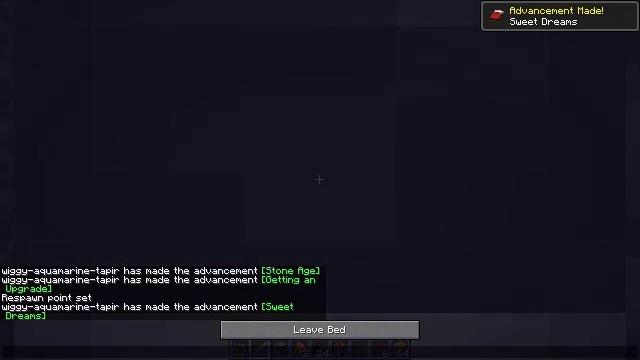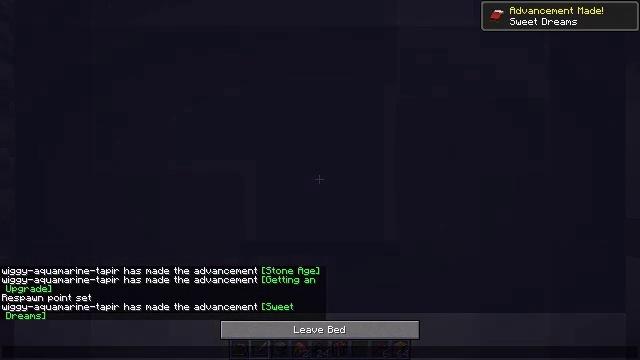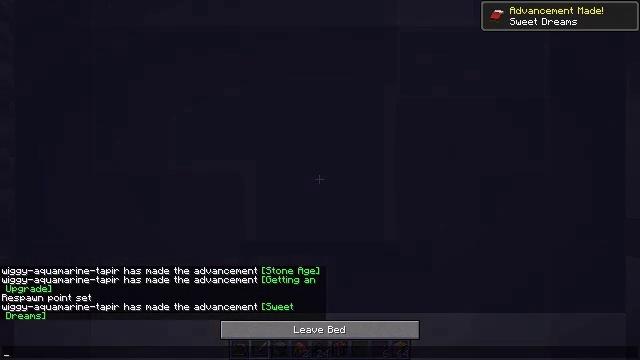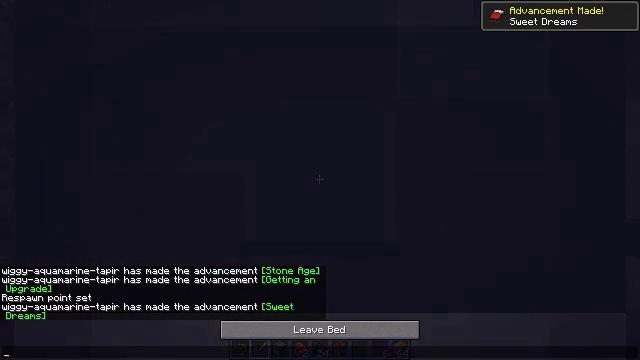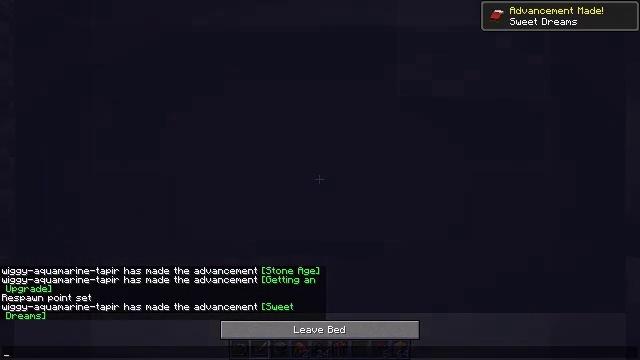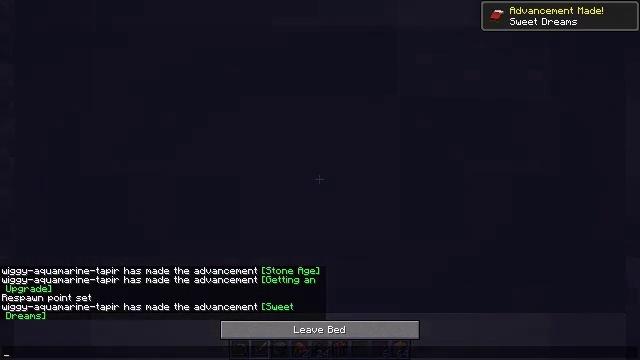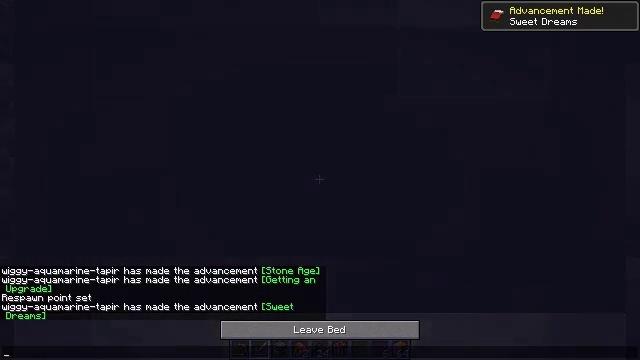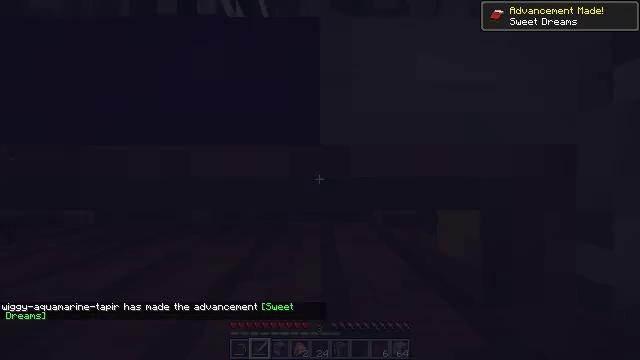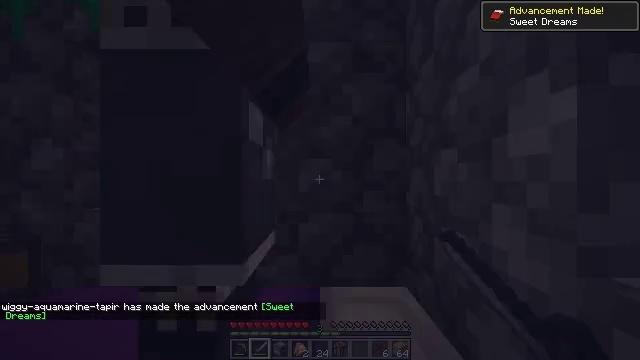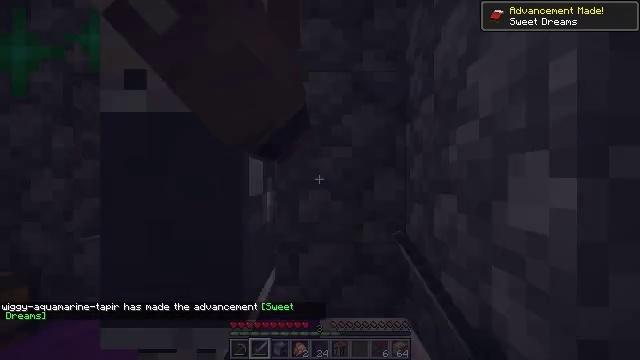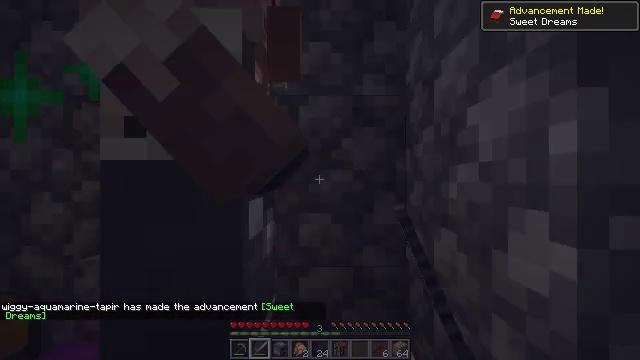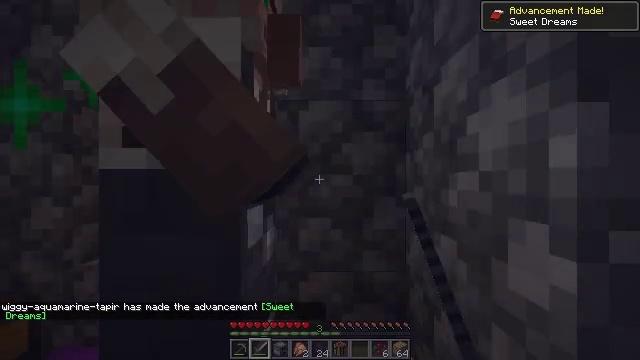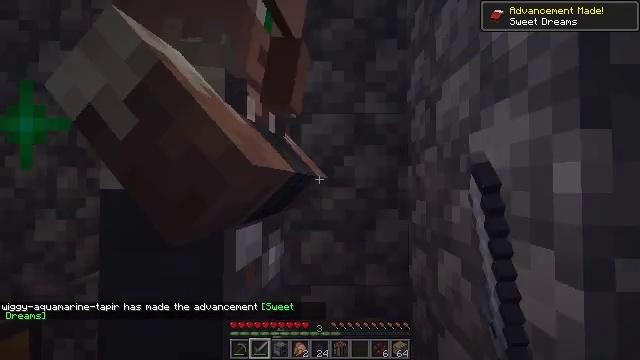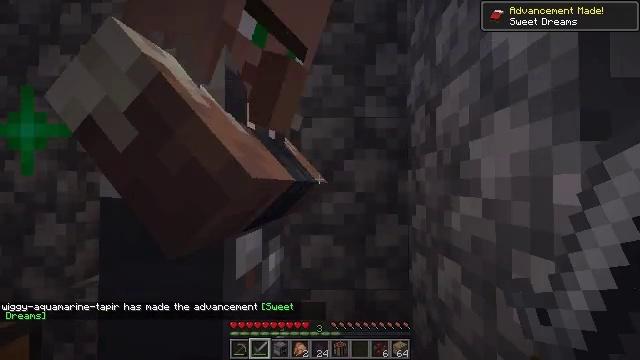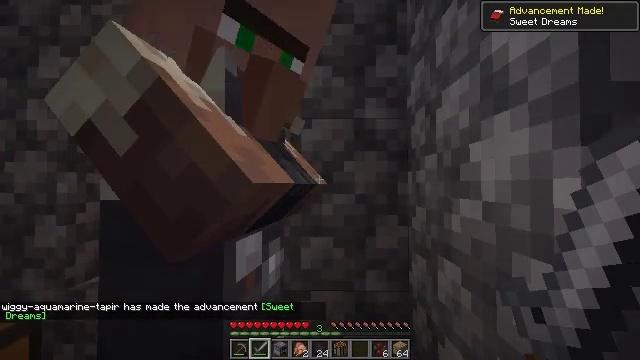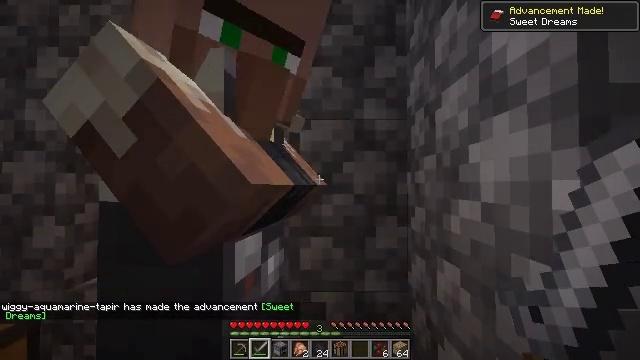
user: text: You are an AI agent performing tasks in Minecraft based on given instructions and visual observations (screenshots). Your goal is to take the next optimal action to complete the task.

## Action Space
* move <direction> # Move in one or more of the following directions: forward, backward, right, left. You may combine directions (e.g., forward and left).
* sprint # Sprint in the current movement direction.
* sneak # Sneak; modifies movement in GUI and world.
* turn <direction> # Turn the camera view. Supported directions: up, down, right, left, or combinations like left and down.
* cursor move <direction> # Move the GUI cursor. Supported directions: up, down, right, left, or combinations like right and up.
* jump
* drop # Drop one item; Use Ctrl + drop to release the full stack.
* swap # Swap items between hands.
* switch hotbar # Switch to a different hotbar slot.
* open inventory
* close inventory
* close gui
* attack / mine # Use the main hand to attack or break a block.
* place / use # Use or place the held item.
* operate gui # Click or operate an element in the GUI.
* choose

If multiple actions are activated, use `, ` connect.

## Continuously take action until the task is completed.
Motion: motion action
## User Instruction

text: Harvest birch leaves for decorations.
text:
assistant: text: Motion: no_op
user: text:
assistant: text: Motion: no_op
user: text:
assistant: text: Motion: no_op
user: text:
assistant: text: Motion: no_op
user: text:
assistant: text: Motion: no_op
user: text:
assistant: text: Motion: no_op
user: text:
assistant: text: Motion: no_op
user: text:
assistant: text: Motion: close gui
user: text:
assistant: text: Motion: no_op
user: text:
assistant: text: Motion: no_op
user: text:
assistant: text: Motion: no_op
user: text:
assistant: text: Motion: turn up
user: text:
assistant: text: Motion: no_op
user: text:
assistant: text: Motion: no_op
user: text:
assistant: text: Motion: no_op
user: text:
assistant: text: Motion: no_op
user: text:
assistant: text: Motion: no_op
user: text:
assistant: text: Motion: no_op
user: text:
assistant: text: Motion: no_op
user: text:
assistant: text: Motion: no_op
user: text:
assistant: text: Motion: no_op
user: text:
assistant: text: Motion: no_op
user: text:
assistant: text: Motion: no_op
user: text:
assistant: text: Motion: no_op
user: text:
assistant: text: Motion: no_op
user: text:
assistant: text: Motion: turn left
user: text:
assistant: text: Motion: turn left
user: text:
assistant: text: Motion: turn left and down
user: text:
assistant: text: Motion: turn left and down
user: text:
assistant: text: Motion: no_op